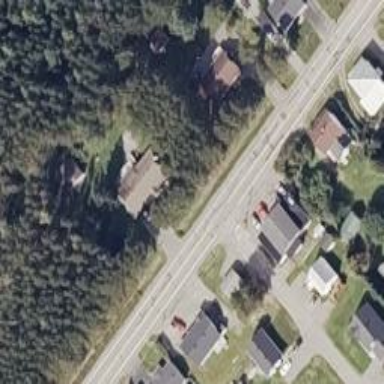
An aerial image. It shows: Stop road.